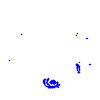
Particle: proton